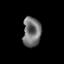
Tissue: lung
Cell type: Others
Senescence score: 0.2268
Nuclear area (px): 523
Mean DAPI intensity: 114.335